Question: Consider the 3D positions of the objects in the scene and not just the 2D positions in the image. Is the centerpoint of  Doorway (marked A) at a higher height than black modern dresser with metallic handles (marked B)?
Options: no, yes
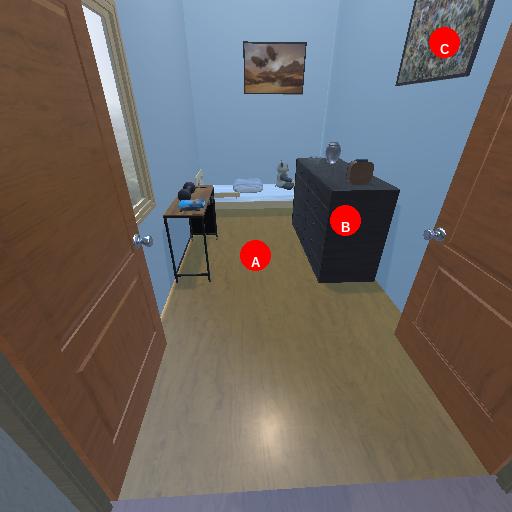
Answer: no